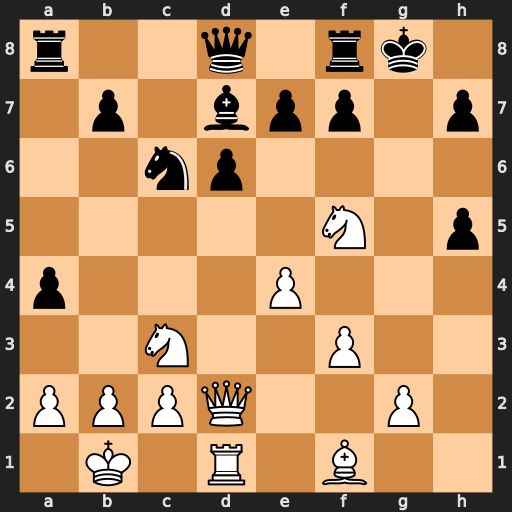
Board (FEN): r2q1rk1/1p1bpp1p/2np4/5N1p/p3P3/2N2P2/PPPQ2P1/1K1R1B2
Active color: w
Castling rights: -
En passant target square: -
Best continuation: Qg5+ Kh8 Qg7#